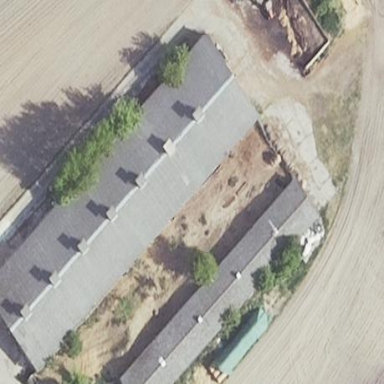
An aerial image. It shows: Farm auxiliary building.